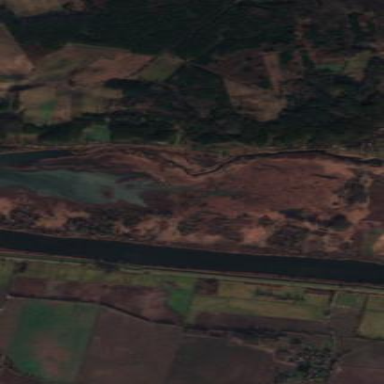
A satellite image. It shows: Marsh wetland.